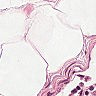
Metastatic tissue present: no